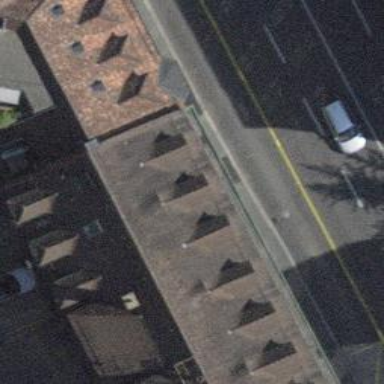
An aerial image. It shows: Furniture shop.